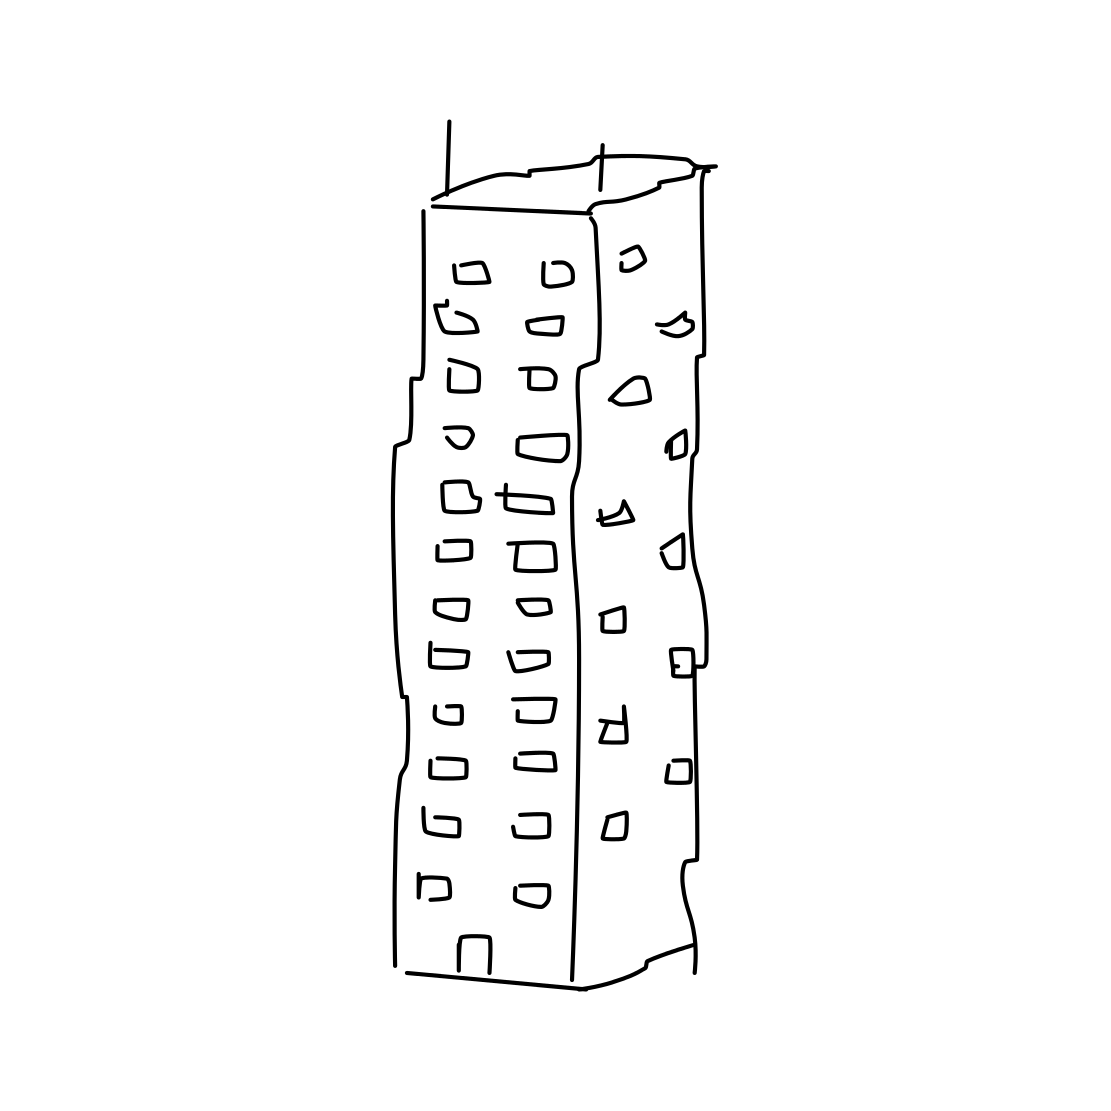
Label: skyscraper